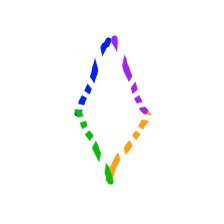
Shape: rhombus